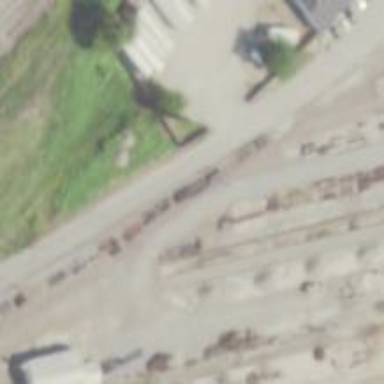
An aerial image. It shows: Railway yard.